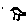
Label: bird